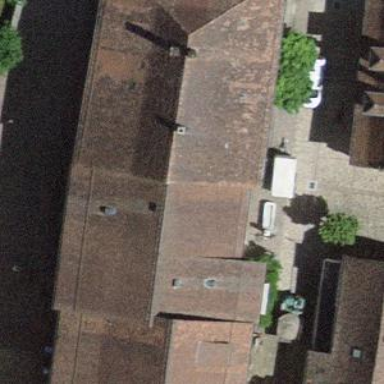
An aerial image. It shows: Residential building with gabled roof oriented along the building.